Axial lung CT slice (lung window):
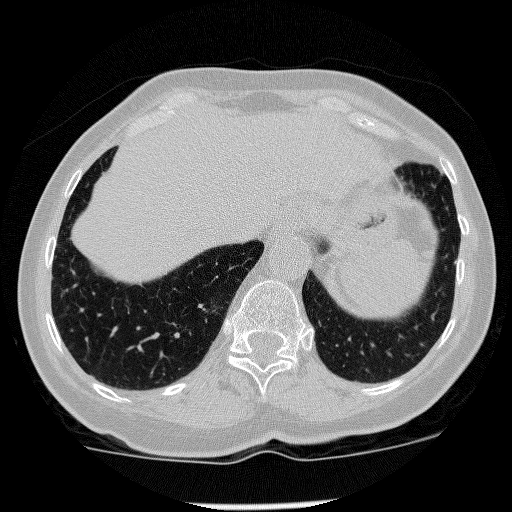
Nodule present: no